Question: Foursquare uses a customised alert (like the attached image). I'm trying to get the same look and feel, rounded corners, fade in and fade out effect, etc. I'm looking around but all the solutions I found seems to over complicate something simple, like:
<URL>
Am I in the right path? Should I use some custom view class that I don't know about? Should I write my own?

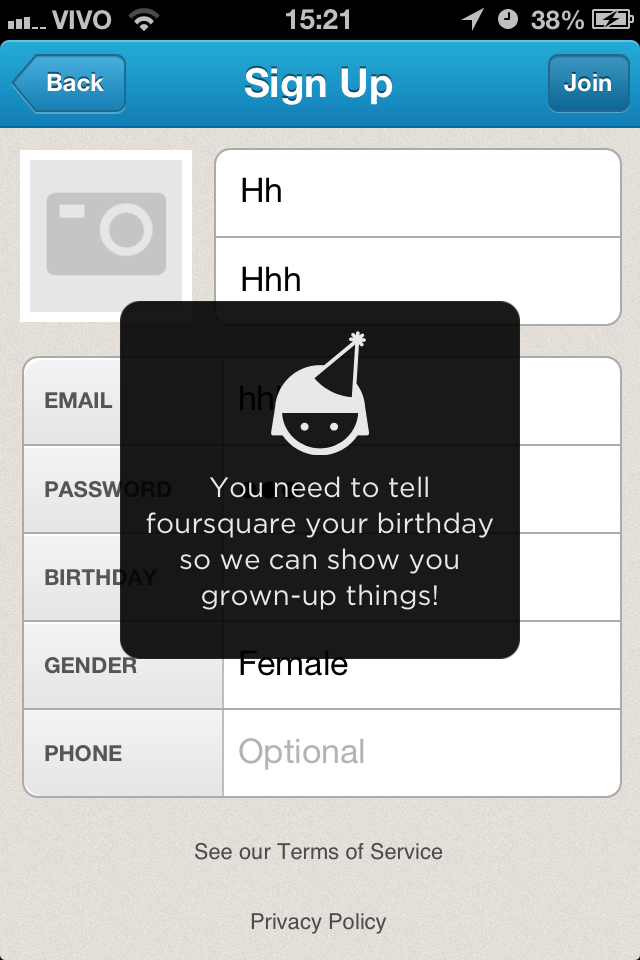
Answer: The approach you linked is fine. They probably subclassed 'UIAlertView' to get the same "dim" effect when the alert pops up (see their screenshots). Foursquare doesn't have that dim effect (in your image). They probably simply subclassed 'UIView' and added it as a subview to the 'UIWindow' of the app.